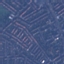
Land use / land cover: Residential